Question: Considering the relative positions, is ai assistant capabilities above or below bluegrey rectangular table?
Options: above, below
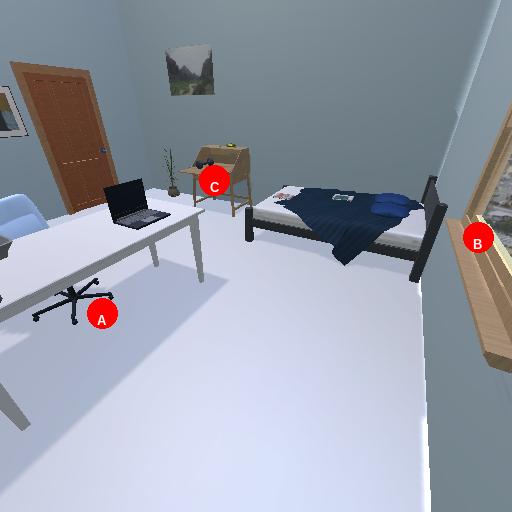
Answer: above